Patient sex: F
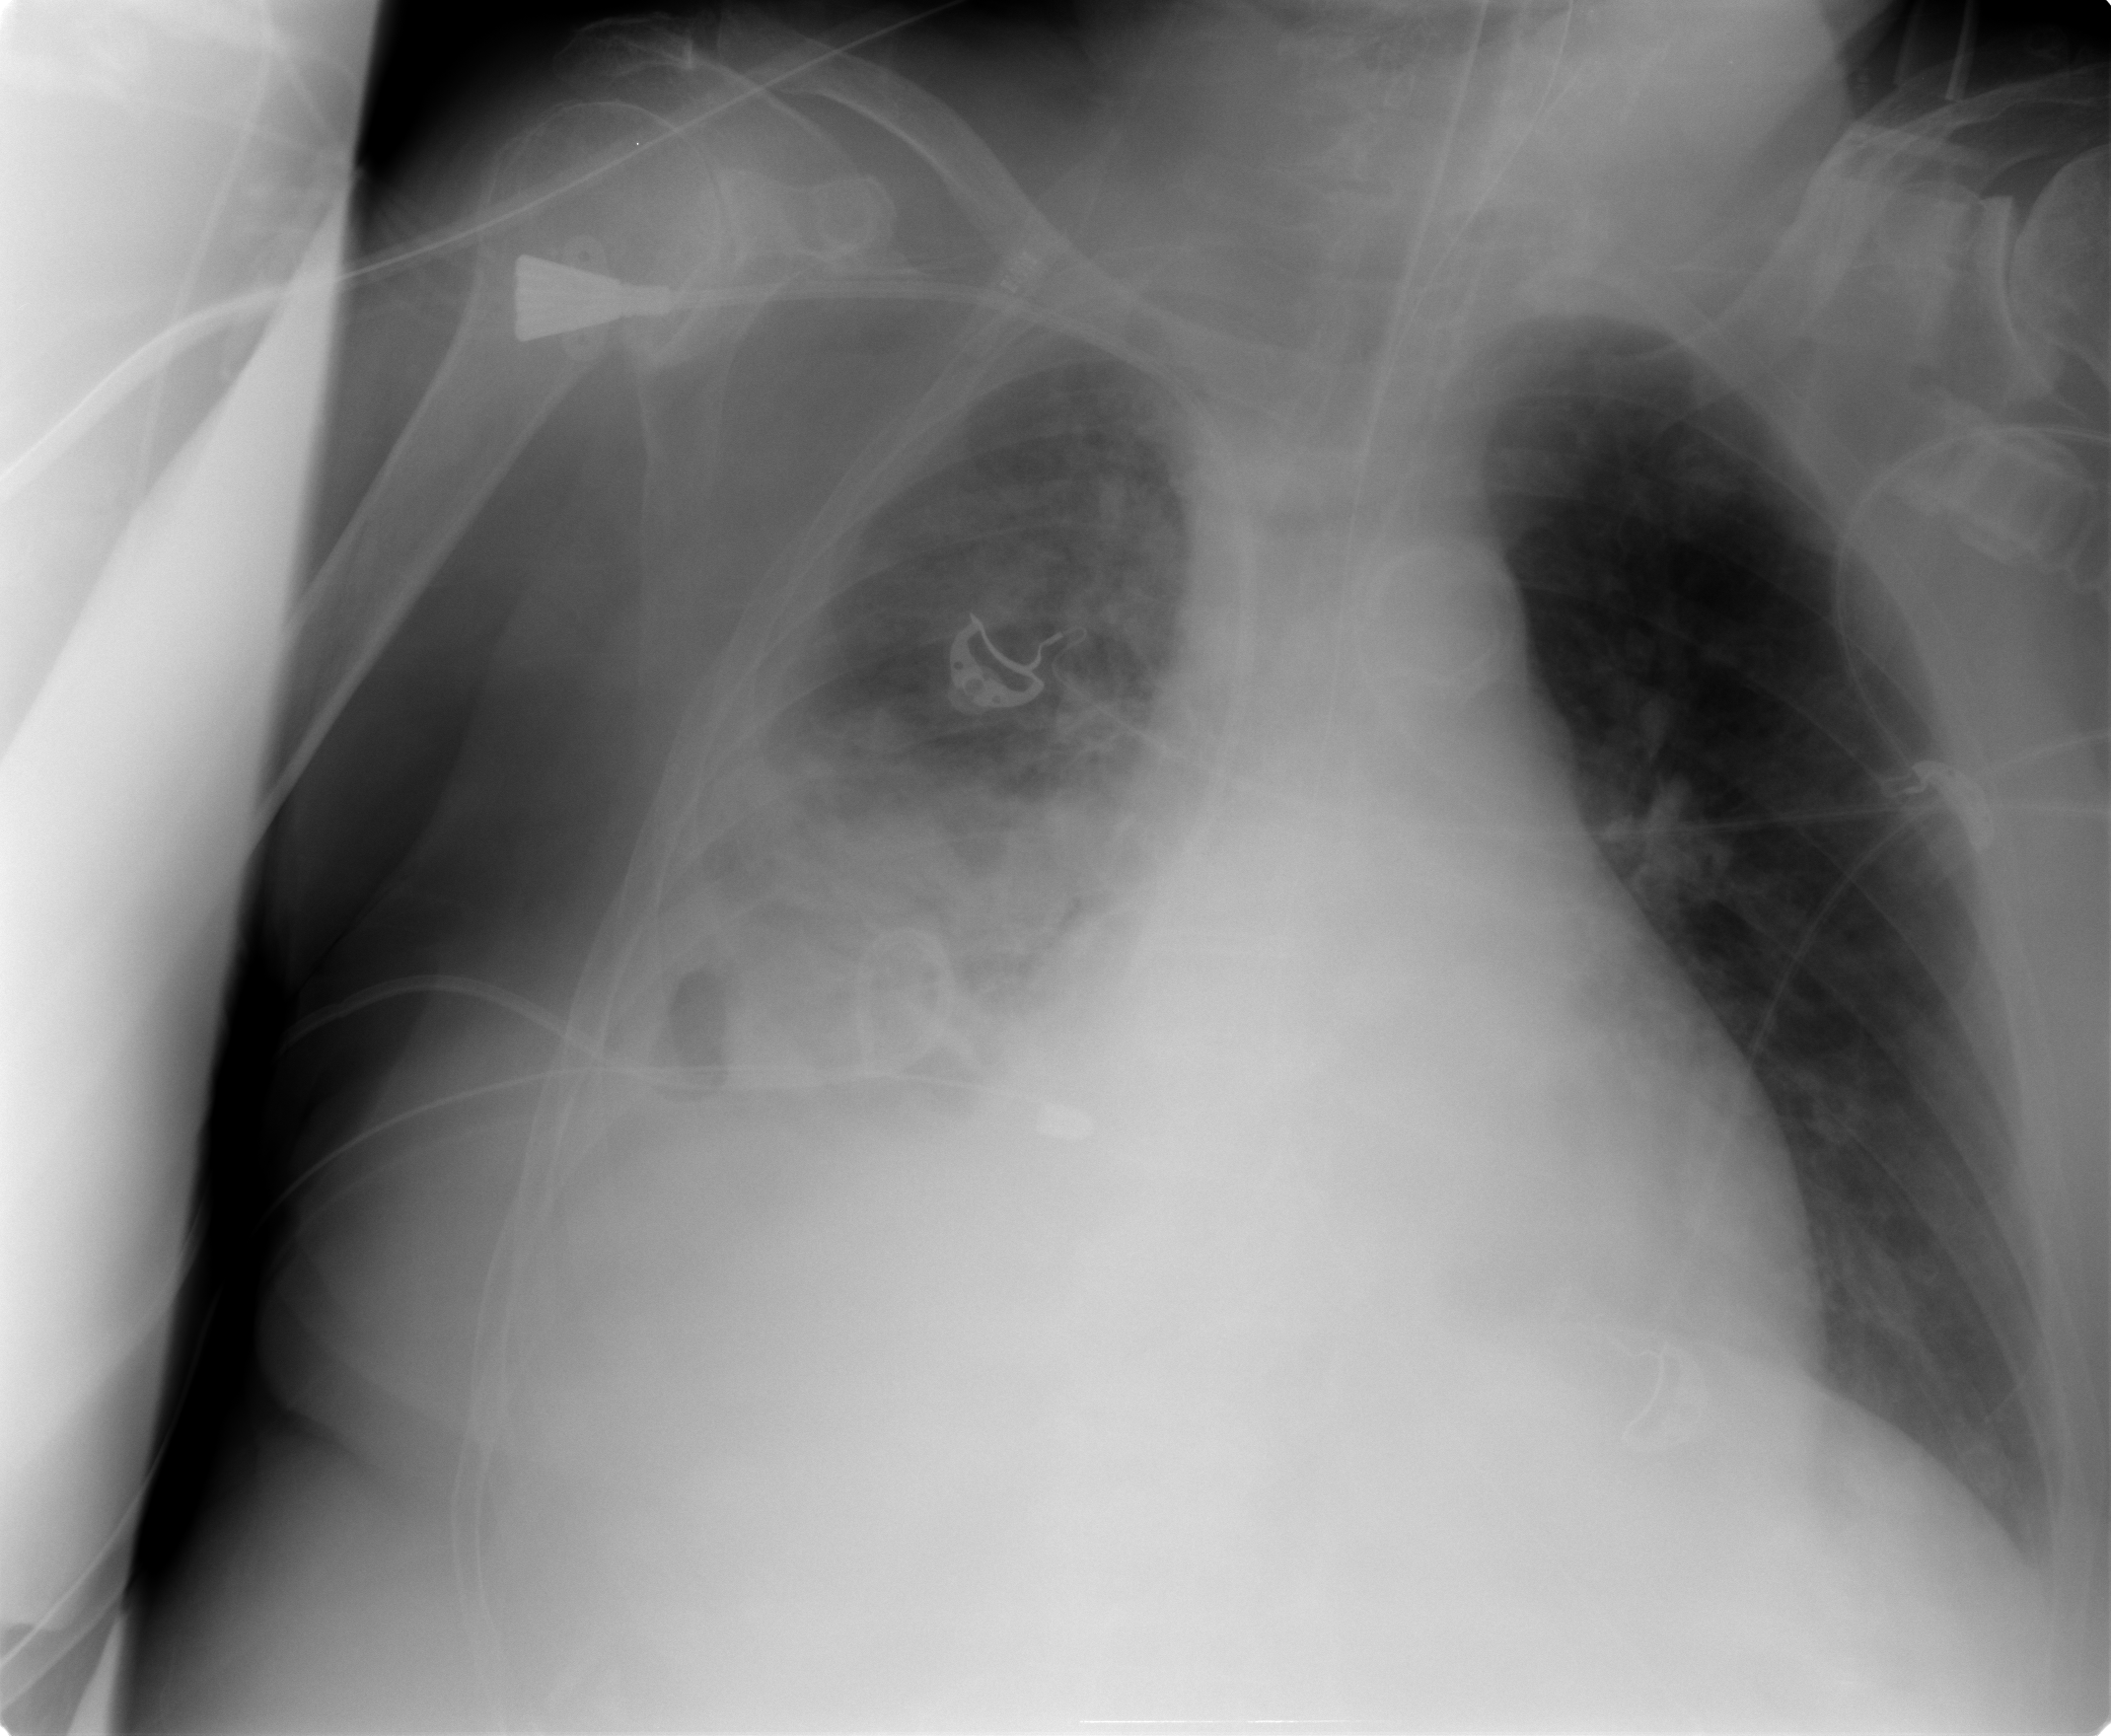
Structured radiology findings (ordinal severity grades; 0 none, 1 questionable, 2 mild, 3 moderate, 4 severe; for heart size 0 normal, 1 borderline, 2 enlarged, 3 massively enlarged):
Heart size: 2
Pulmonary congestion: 2
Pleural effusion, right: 3
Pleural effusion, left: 0
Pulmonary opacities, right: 2
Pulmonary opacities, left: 2
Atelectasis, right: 3
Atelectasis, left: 2